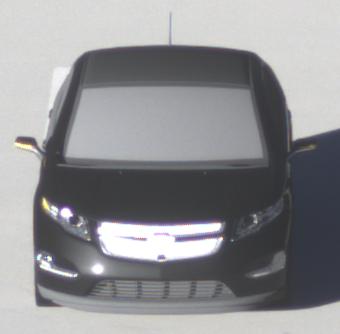
Make: Chevrolet
Model: Volt
Detailed model: Volt
Model produced from: 2011/11
Model produced until: 2014/08
Doors: 5
Color: black
Road condition: dry road
Daytime: sunrise or sunset
Contrast: high contrast